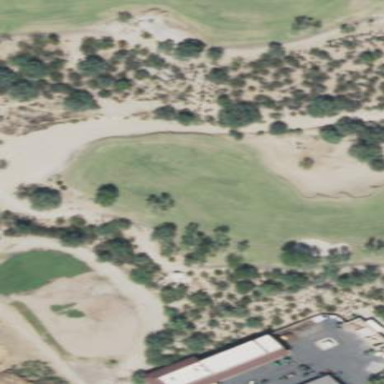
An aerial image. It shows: Golf fairway surrounded by grass.